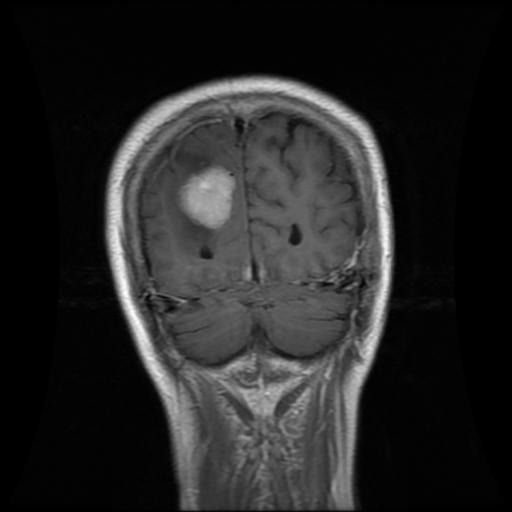
Label: meningioma